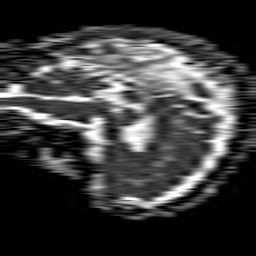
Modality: ADC
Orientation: sagittal
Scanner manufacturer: philips
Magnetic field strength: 1.5 T
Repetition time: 4.6 s
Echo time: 0.08631 s